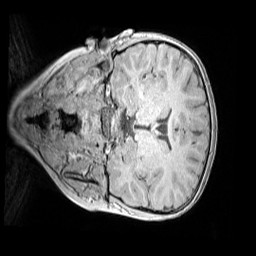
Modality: MP2RAGE
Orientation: coronal
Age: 9
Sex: female
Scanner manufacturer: siemens
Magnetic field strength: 3 T
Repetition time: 4 s
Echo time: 0.00299 s